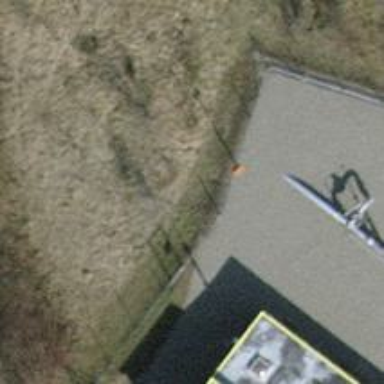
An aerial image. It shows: Marker pipeline supported by pole.